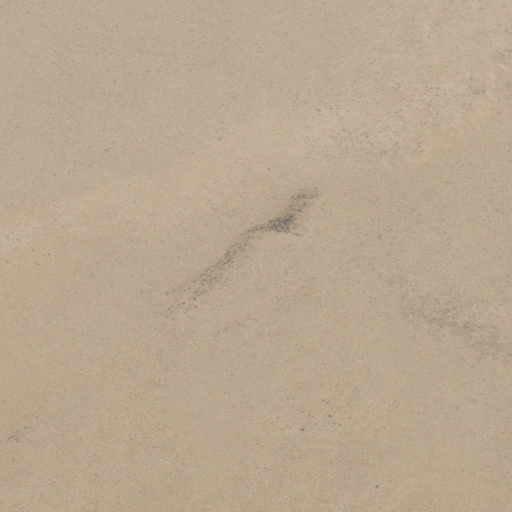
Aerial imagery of plain(s) in Utah named Last Chance Desert containing only shrub